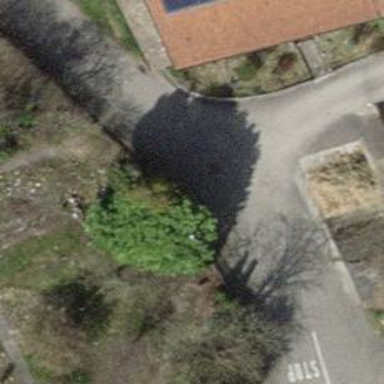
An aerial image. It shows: Residential road.